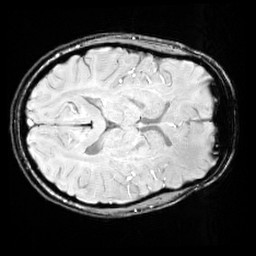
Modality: SWI
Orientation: axial
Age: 14
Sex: female
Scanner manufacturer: siemens
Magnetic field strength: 3 T
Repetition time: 0.027 s
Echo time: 0.02 s